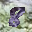
Label: 8